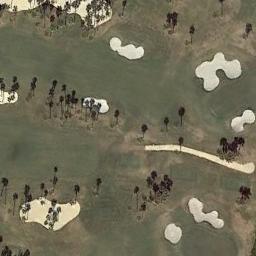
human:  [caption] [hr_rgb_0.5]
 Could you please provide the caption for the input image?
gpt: There are more than a dozen bunkers and winding paths in this area .

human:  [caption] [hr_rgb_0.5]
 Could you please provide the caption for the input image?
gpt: There are a few bunkers and a few paths on the large green lawn on the golf course and many trees .

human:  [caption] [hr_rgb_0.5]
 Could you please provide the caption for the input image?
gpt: Numerous buildings are beside the golf course .

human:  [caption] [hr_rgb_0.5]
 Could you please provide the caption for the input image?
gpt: The golf course has some fairways, A road and some sandpits and some barrier trees are on both sides of the fairways .

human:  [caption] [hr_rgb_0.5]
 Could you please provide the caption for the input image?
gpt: There are some bunkers on the golf course .